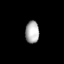
Tissue: lung
Cell type: Endothelial cells
Senescence score: 0.5547
Nuclear area (px): 299
Mean DAPI intensity: 174.682